RGB frame:
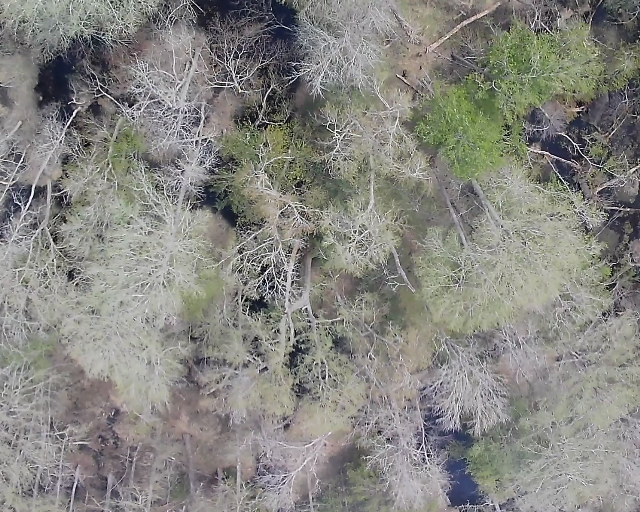
Thermal frame:
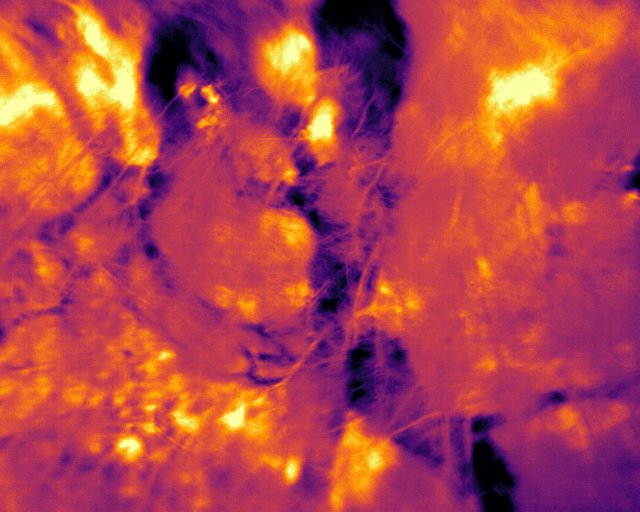
Captured: 2026-02-26 03:46:59
Pixels at or above 80 °C: 0 (fraction of frame: 0)